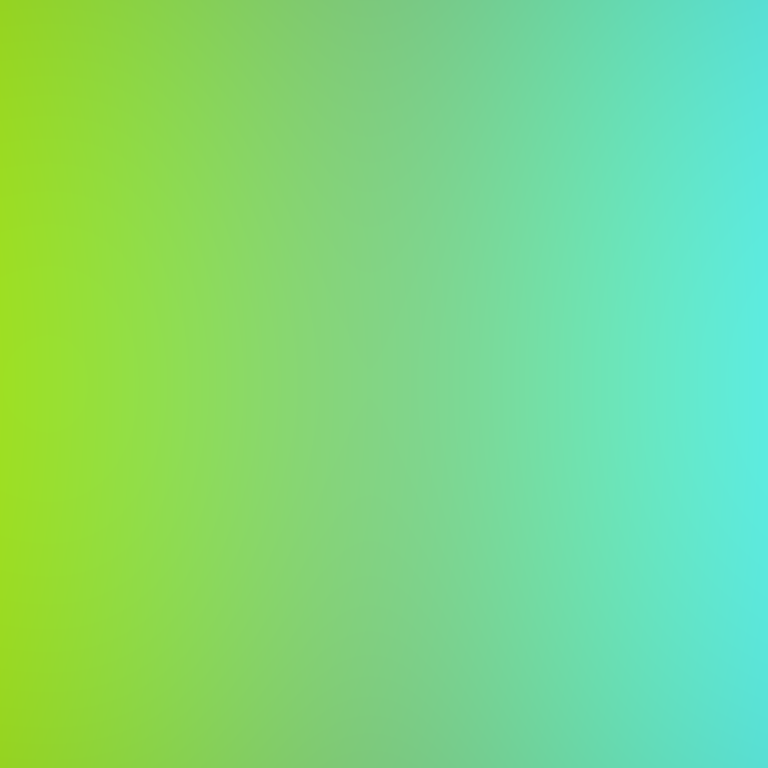
Abstract light effect, smooth gradient from bright green to soft cyan, calm atmosphere, diffuse light, no room, no furniture, no objects.